Interaction volume radius: 10 \u00c5
Interaction volume height: 20 \u00c5
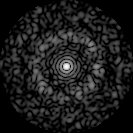
Disorder parameter: 0.8461